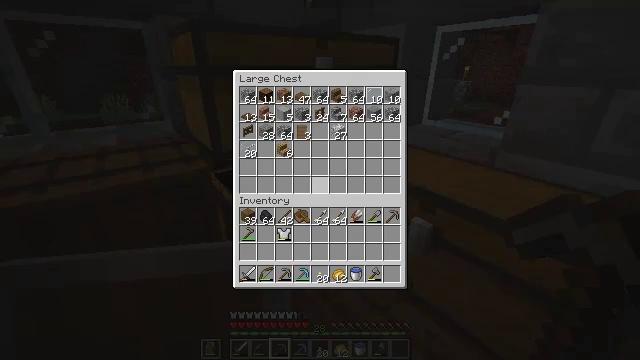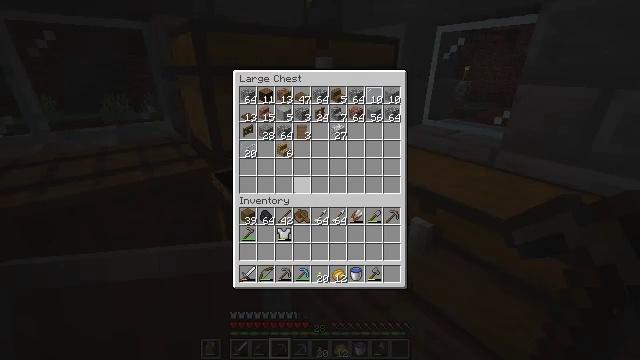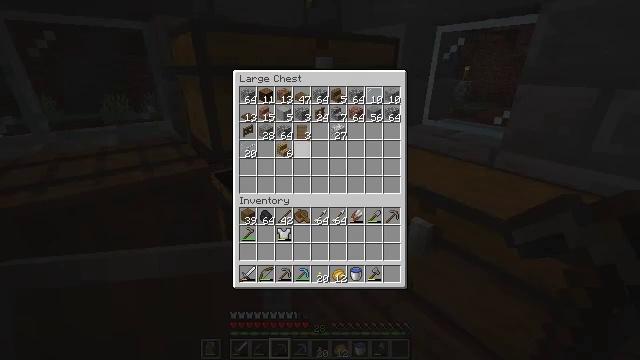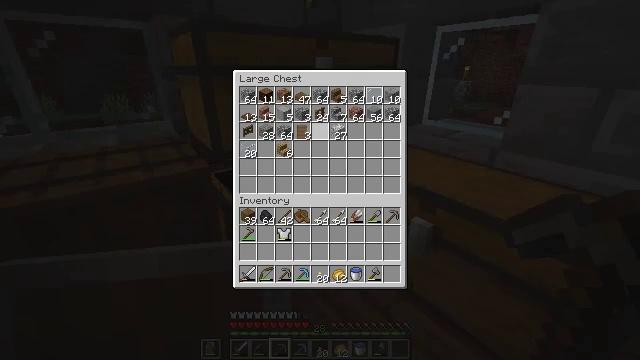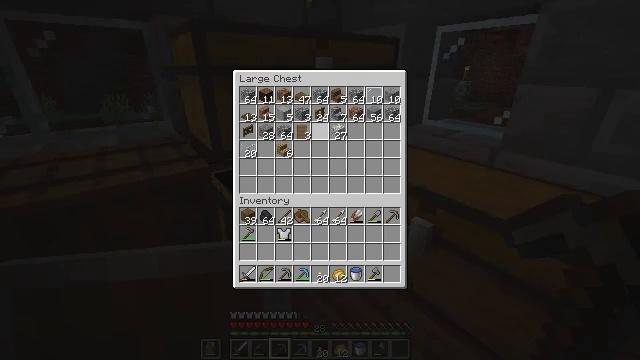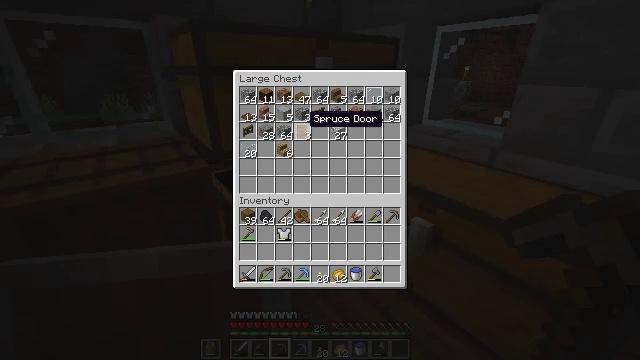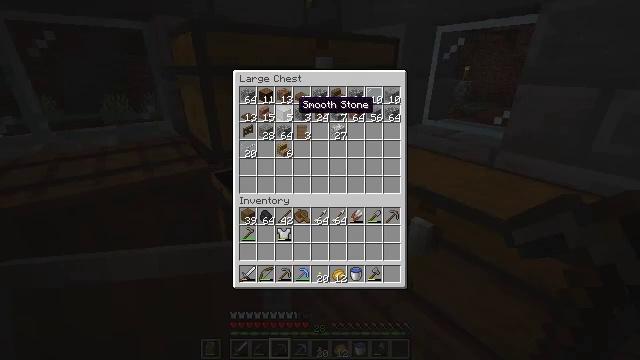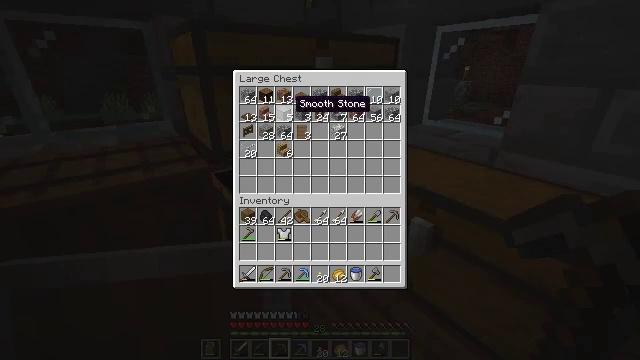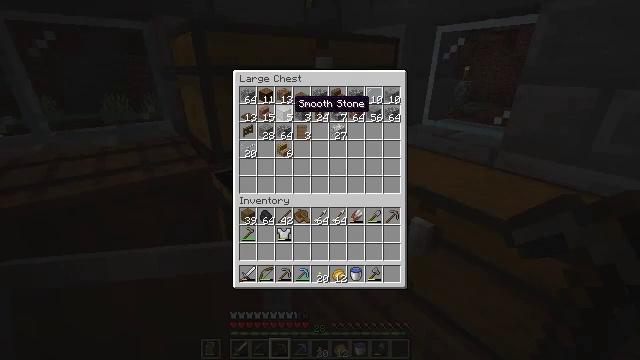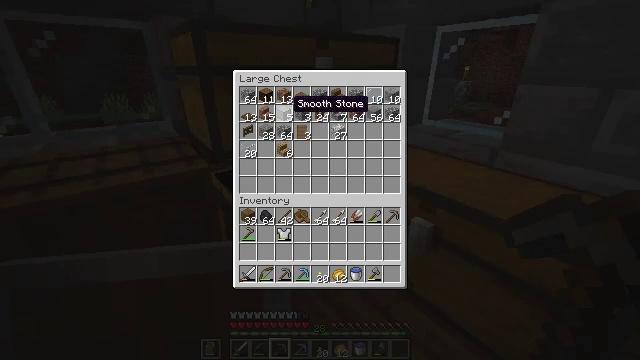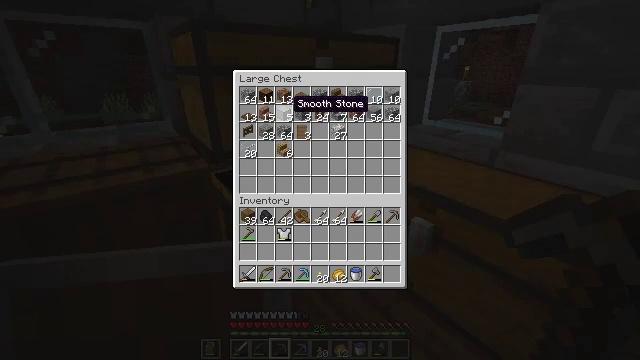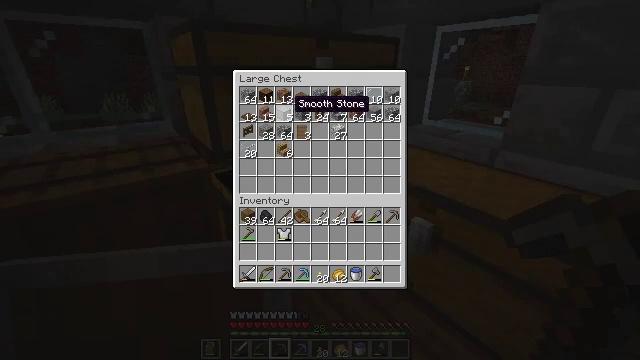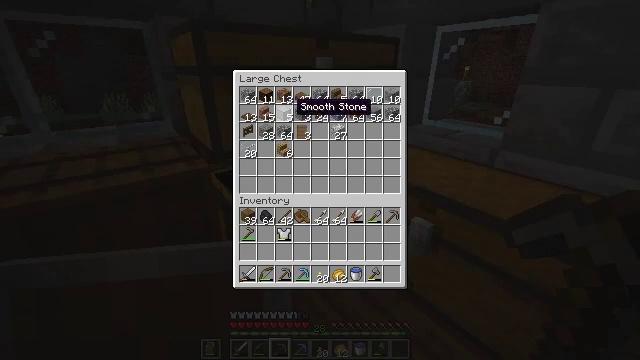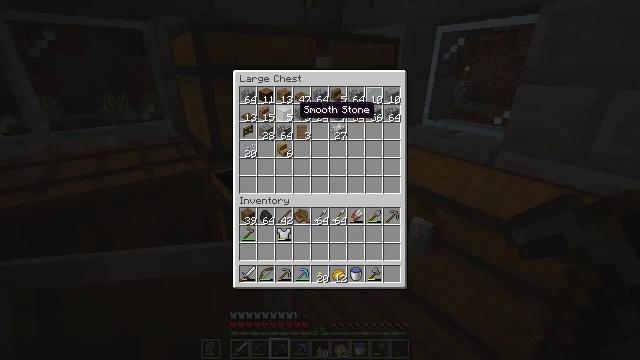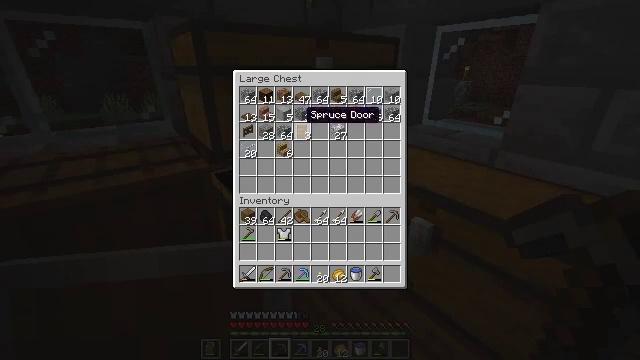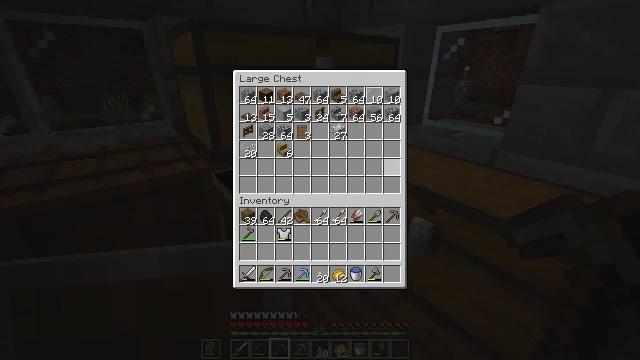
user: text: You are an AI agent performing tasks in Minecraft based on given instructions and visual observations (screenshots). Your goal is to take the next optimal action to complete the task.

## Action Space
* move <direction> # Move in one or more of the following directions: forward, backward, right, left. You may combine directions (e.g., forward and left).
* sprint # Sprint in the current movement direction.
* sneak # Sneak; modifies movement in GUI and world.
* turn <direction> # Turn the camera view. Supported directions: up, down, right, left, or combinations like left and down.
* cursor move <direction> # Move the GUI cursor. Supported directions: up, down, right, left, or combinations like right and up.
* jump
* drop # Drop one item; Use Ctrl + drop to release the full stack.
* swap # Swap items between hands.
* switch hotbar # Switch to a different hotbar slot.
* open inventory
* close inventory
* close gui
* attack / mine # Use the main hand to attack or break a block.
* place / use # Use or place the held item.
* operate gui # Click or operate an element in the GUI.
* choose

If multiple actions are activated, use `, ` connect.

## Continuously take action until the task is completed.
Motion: motion action
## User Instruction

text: Form a smooth stone slab at the crafting station.
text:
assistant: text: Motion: cursor move left, operate gui
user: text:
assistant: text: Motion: cursor move up, operate gui
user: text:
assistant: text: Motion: cursor move right and up, operate gui
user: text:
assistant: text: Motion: operate gui
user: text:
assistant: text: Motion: cursor move left, operate gui
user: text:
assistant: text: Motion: cursor move left and up, operate gui
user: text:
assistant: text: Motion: sneak, operate gui
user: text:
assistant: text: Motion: sneak, operate gui
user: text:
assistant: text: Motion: sneak, operate gui
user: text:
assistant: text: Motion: sneak
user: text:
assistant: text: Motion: no_op
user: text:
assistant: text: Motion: no_op
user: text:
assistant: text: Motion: no_op
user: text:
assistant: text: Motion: cursor move right
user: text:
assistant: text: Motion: cursor move right and down
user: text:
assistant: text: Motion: no_op
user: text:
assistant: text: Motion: cursor move left and up
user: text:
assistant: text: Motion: sneak, cursor move left and up
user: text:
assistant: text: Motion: sneak, cursor move left
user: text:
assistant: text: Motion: sneak, cursor move left
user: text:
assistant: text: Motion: sneak
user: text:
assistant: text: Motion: sneak, operate gui
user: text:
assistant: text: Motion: sneak, operate gui
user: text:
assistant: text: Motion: no_op
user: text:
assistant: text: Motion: no_op
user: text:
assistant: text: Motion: no_op
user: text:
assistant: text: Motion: turn right and up
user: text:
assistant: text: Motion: turn right and down
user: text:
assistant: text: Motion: turn right and up
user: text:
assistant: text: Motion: turn right and up